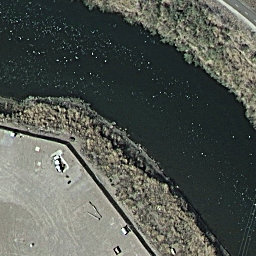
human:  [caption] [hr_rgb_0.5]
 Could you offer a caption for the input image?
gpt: A river with black water go through an abandoned land .

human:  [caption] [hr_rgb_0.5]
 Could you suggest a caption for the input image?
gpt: There are nothing on both banks of the river .

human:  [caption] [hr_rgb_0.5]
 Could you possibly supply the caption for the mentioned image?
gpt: There are nothing on both banks of the river .

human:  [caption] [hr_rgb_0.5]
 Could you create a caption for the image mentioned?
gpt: It is a river with black water go through an abandoned land .

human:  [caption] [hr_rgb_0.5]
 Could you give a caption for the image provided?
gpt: A river with black water go through a waste land .